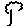
Label: tree